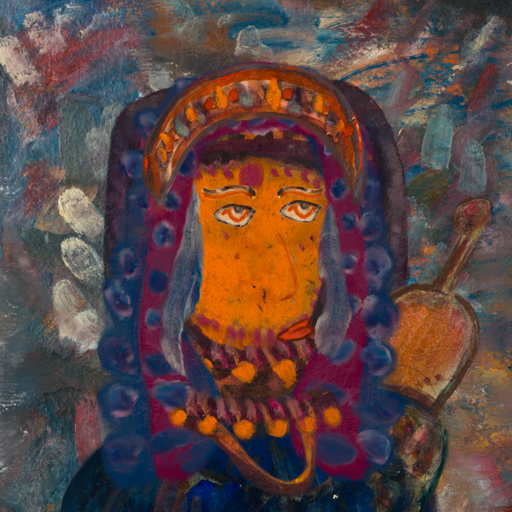
Background: Boggyland, Head And Neck Side: Doll_w_Hair, Face Side: Experience, Bust: Pipe, Hair Side: Hill_Girl, Head Accessory: Hypocrite, Second Necklace: Comrade, Necklace: Doll, Baby: Blank